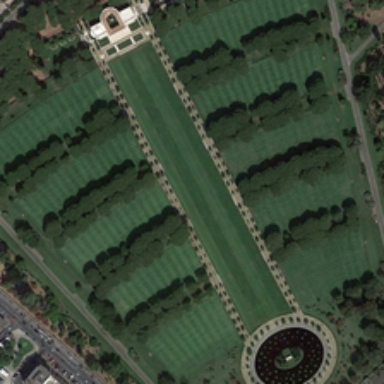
Many green trees are orderly in a square .